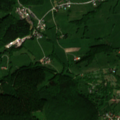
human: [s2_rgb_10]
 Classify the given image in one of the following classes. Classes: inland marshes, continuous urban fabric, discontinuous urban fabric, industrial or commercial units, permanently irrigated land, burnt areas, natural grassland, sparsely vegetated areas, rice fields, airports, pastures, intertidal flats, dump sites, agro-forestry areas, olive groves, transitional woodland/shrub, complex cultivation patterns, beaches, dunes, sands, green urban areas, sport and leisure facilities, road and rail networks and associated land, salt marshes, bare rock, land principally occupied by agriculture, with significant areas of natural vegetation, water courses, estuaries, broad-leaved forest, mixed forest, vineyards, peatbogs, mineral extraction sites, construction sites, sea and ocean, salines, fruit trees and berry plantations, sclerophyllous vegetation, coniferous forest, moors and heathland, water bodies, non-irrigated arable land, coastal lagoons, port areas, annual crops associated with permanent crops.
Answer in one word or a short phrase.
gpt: discontinuous urban fabric, pastures, land principally occupied by agriculture, with significant areas of natural vegetation, broad-leaved forest